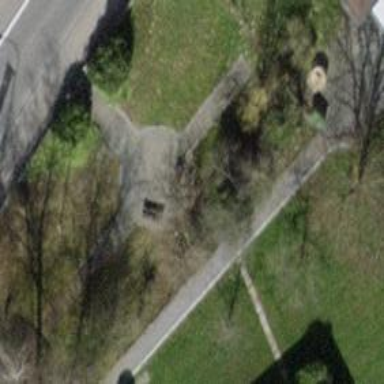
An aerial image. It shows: Village green area.